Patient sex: M
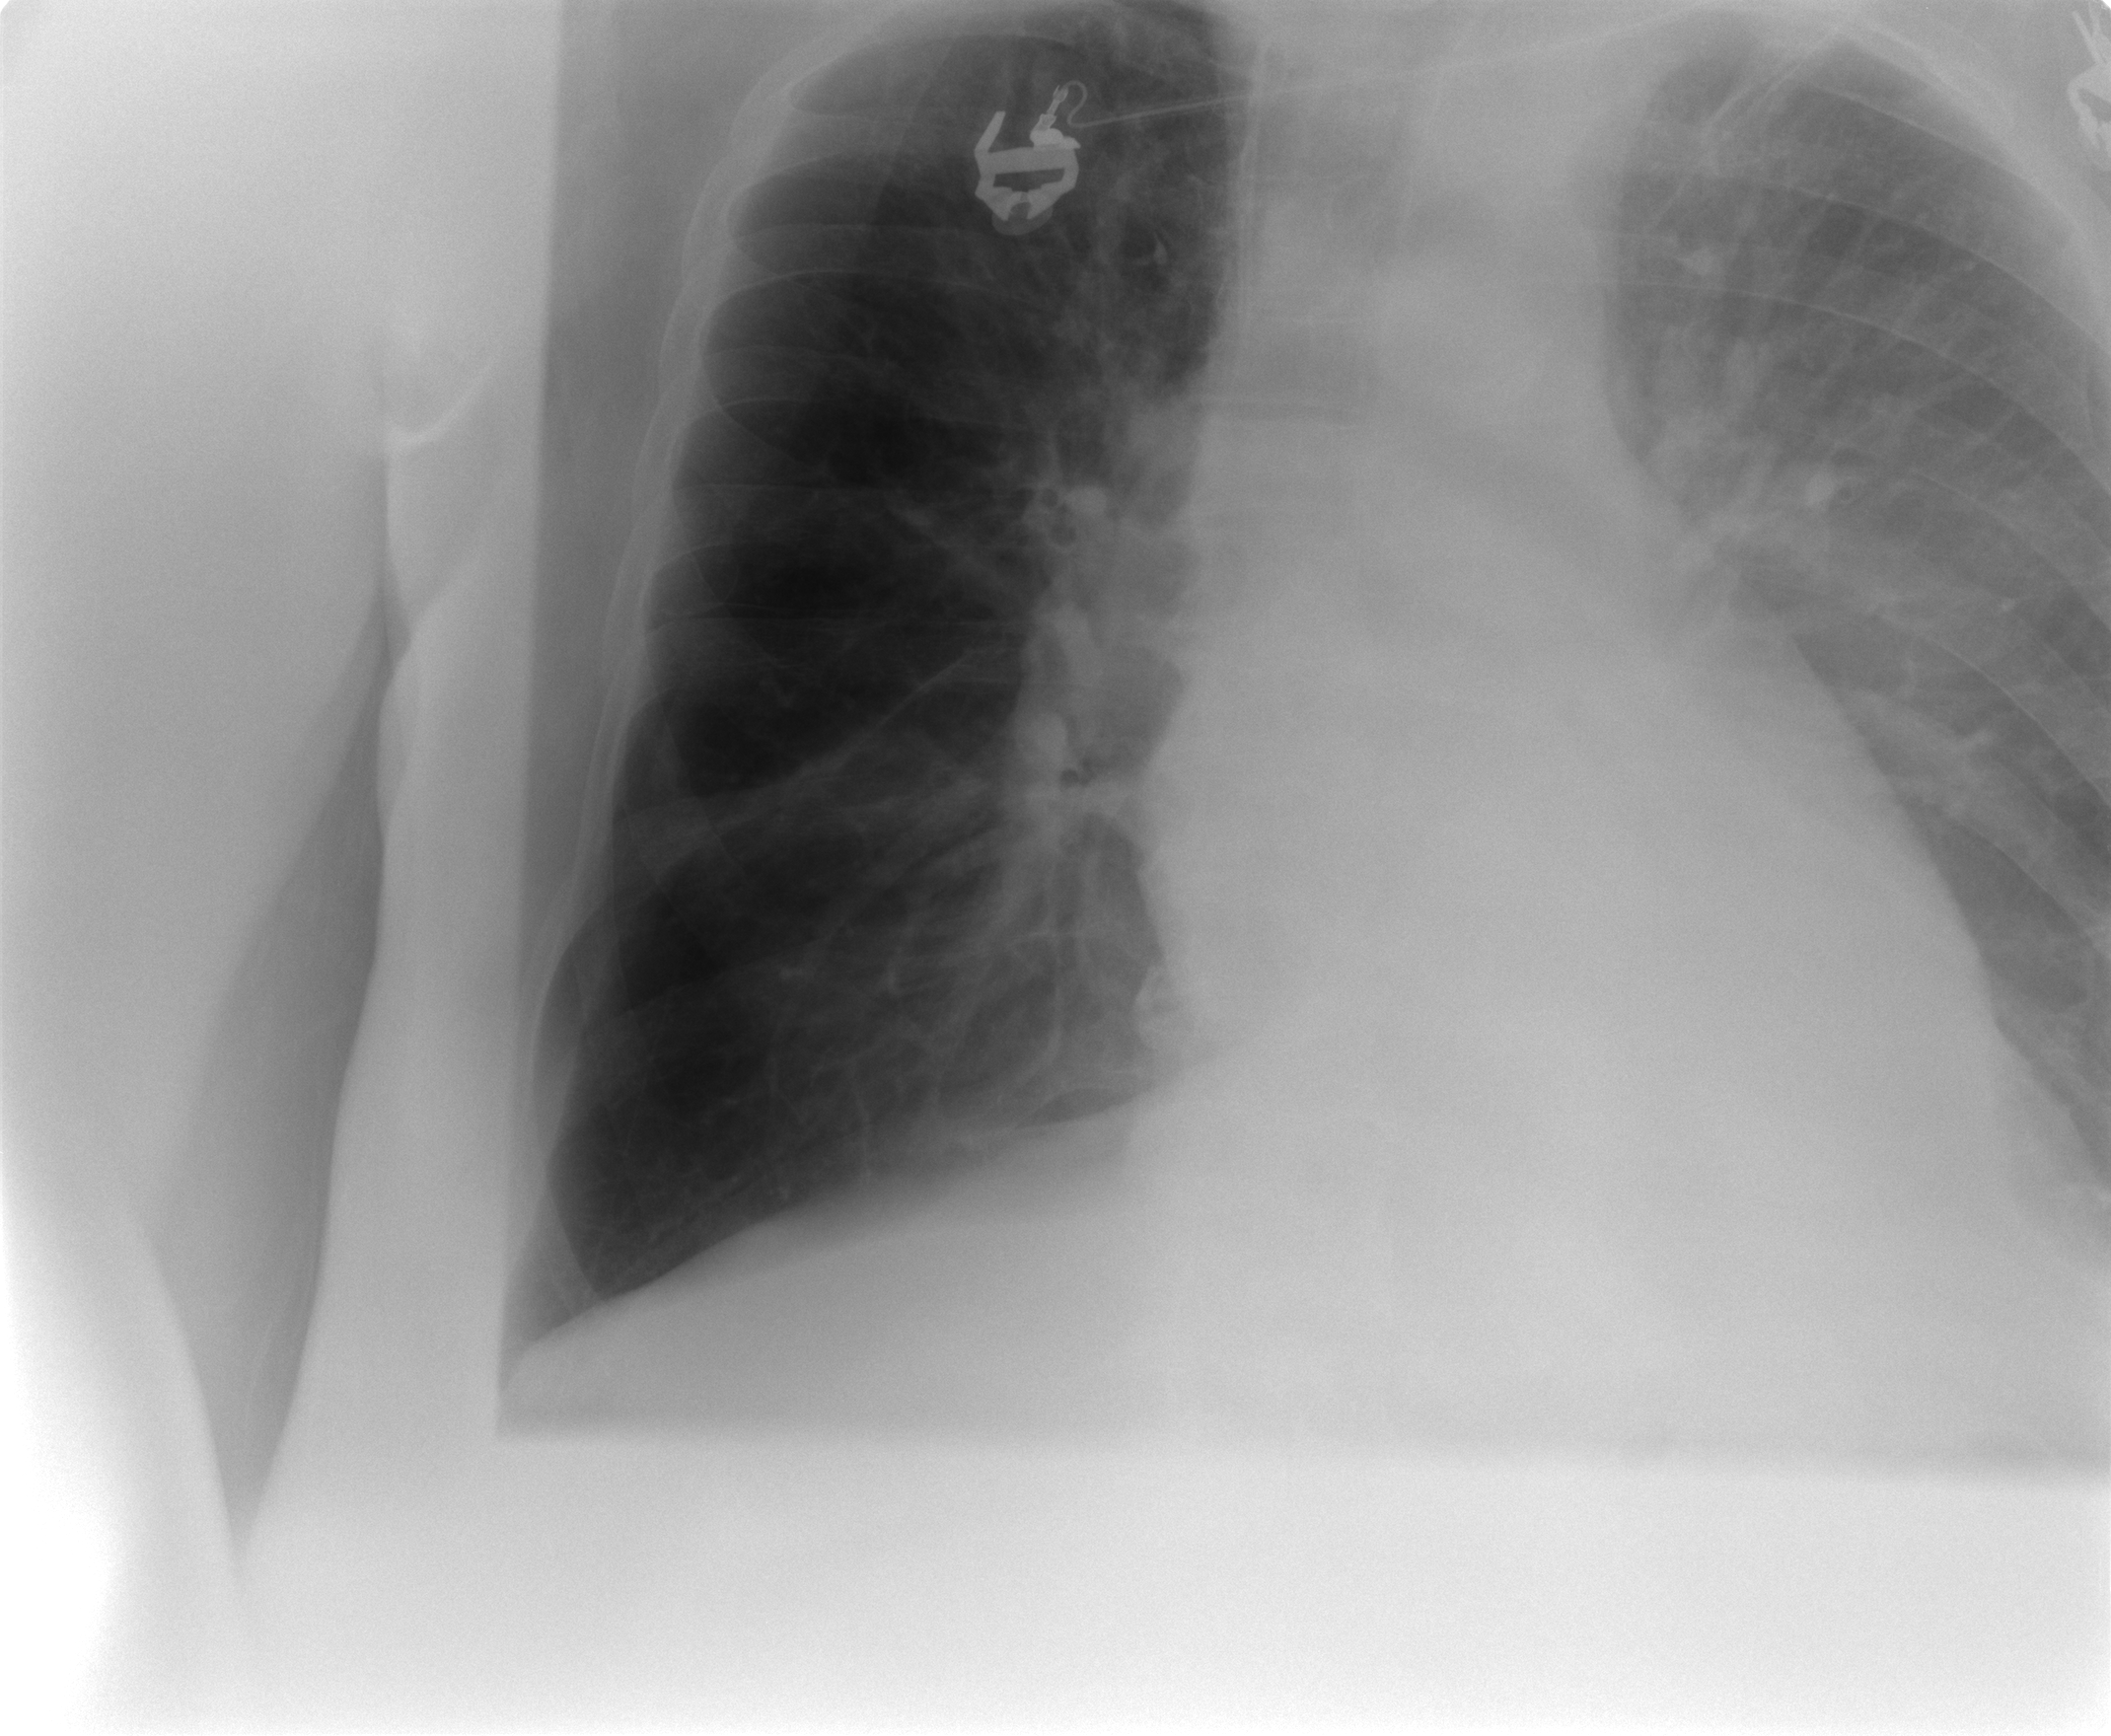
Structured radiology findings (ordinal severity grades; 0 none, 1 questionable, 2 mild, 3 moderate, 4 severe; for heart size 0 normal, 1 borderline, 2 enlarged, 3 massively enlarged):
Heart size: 0
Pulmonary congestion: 2
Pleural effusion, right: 0
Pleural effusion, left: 2
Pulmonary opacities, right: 0
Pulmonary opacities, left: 0
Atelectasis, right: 0
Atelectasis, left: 0